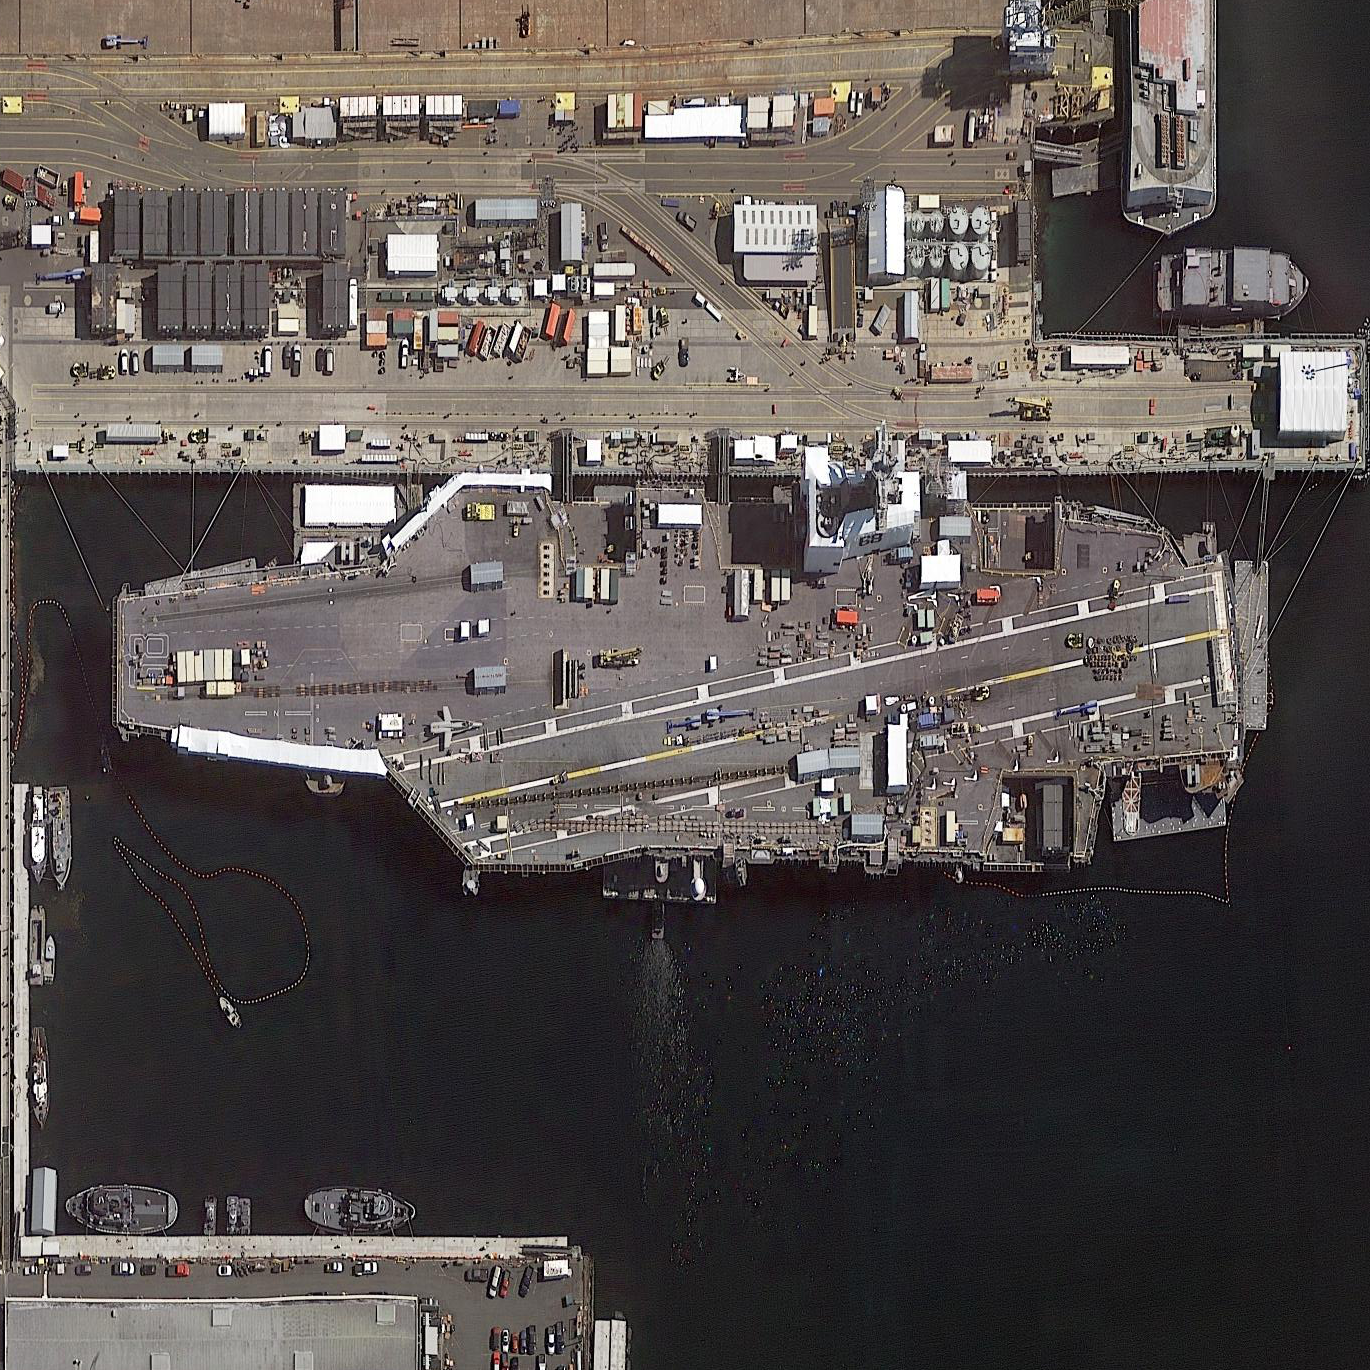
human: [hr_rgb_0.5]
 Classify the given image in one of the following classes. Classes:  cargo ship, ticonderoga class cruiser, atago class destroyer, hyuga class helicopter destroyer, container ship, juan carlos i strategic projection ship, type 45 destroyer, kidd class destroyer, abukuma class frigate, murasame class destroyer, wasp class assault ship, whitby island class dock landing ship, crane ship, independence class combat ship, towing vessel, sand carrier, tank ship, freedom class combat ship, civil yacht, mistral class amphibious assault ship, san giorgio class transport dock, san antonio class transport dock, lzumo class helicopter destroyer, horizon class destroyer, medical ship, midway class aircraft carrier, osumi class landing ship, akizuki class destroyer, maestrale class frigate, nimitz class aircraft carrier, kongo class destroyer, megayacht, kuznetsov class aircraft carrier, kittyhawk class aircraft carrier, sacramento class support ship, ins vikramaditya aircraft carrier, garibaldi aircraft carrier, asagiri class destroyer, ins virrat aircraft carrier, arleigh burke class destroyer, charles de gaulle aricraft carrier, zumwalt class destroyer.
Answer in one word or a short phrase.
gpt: Nimitz class aircraft carrier